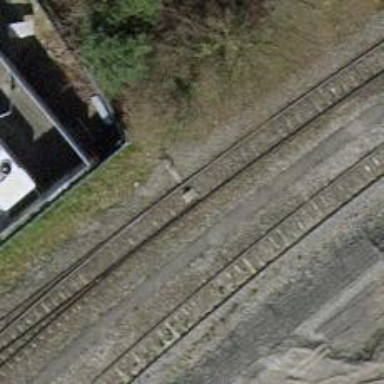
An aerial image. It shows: Railway switch.